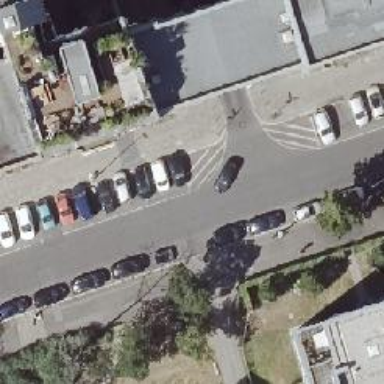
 featuring dedicated bicycle lane on the right and parking lane."